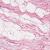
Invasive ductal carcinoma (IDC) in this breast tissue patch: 0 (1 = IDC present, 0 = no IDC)